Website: macys
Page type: customer-info-address
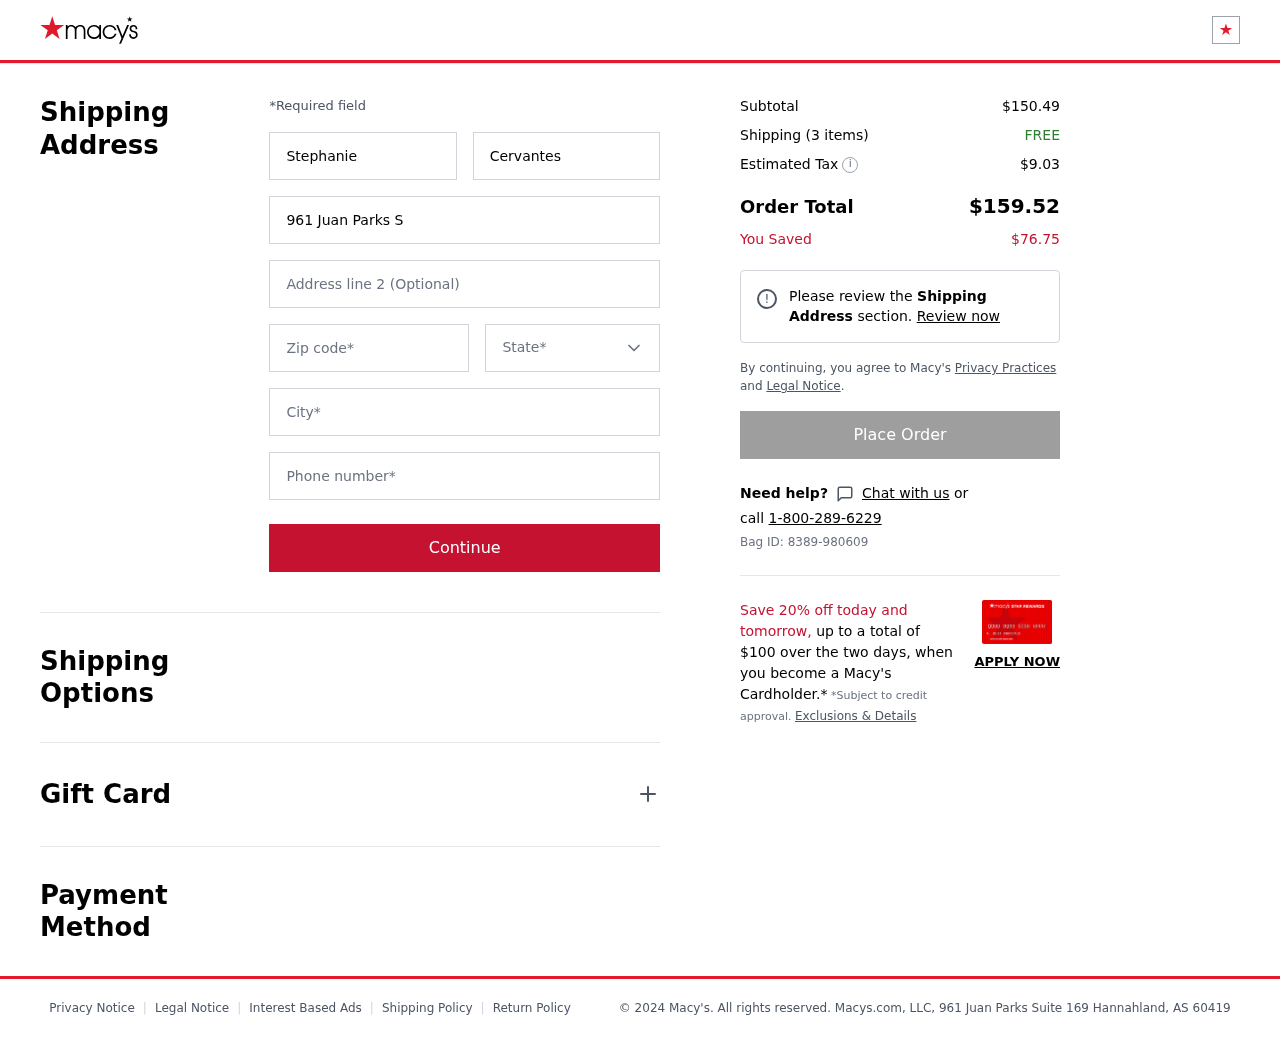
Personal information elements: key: PII_CITY
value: Hannahland
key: PII_FIRSTNAME
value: Stephanie
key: PII_LASTNAME
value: Cervantes
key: PII_PHONE
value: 4685559854
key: PII_POSTCODE
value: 60419
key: PII_STATE
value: AS
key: PII_STREET
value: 961 Juan Parks Suite 169
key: PII_STREET2
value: Suite 430
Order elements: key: ORDER_SUBTOTAL
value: $150.49
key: ORDER_NUM_ITEMS
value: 3
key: ORDER_SHIPPING_COST
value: FREE
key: ORDER_TAX
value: $9.03
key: ORDER_TOTAL
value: $159.52
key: ORDER_SAVINGS
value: $76.75
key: ORDER_BAG_ID
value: Bag ID: 8389-980609